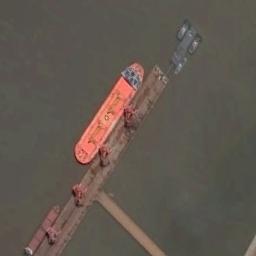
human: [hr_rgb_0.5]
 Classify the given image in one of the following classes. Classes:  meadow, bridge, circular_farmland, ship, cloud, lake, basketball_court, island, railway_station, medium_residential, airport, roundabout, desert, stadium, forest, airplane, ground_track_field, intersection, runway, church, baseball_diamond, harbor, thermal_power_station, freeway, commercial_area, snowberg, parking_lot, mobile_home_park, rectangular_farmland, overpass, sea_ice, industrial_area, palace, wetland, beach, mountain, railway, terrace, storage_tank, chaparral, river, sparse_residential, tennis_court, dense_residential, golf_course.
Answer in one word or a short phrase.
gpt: ship